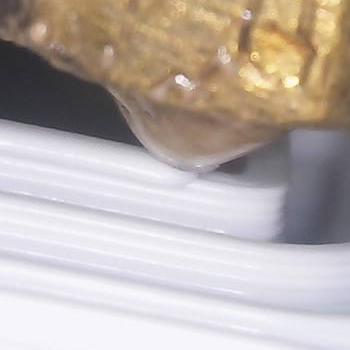
Flow rate: 252%